Question: On my Galaxy Nexus, I can tap this button in system preferences to start my currently selected daydream.

Is there a way to reproduce this functionality in an app via Intent? I don't have a daydream service, but I would like to allow the user to start their preferred daydream.
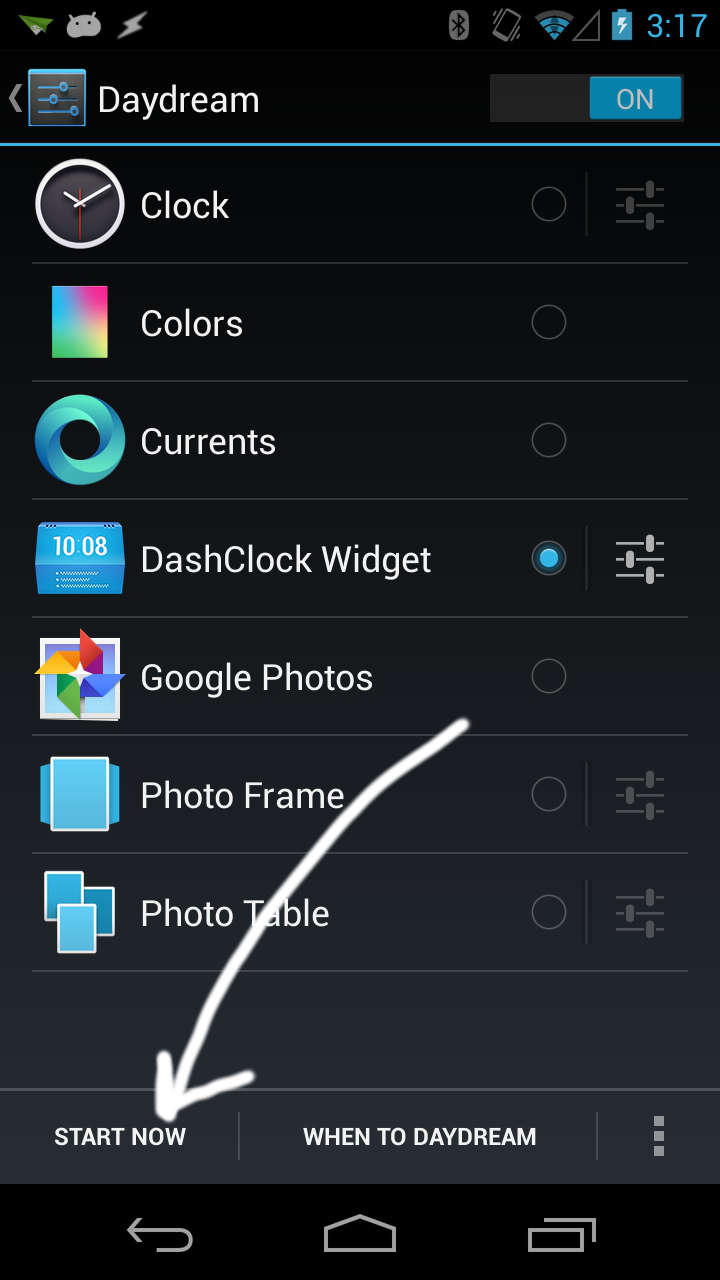
Answer: -
'''
final Intent intent = new Intent(Intent.ACTION_MAIN);
intent.setClassName("com.android.systemui", "com.android.systemui.Somnambulator");
startActivity(intent);
'''
<URL>.